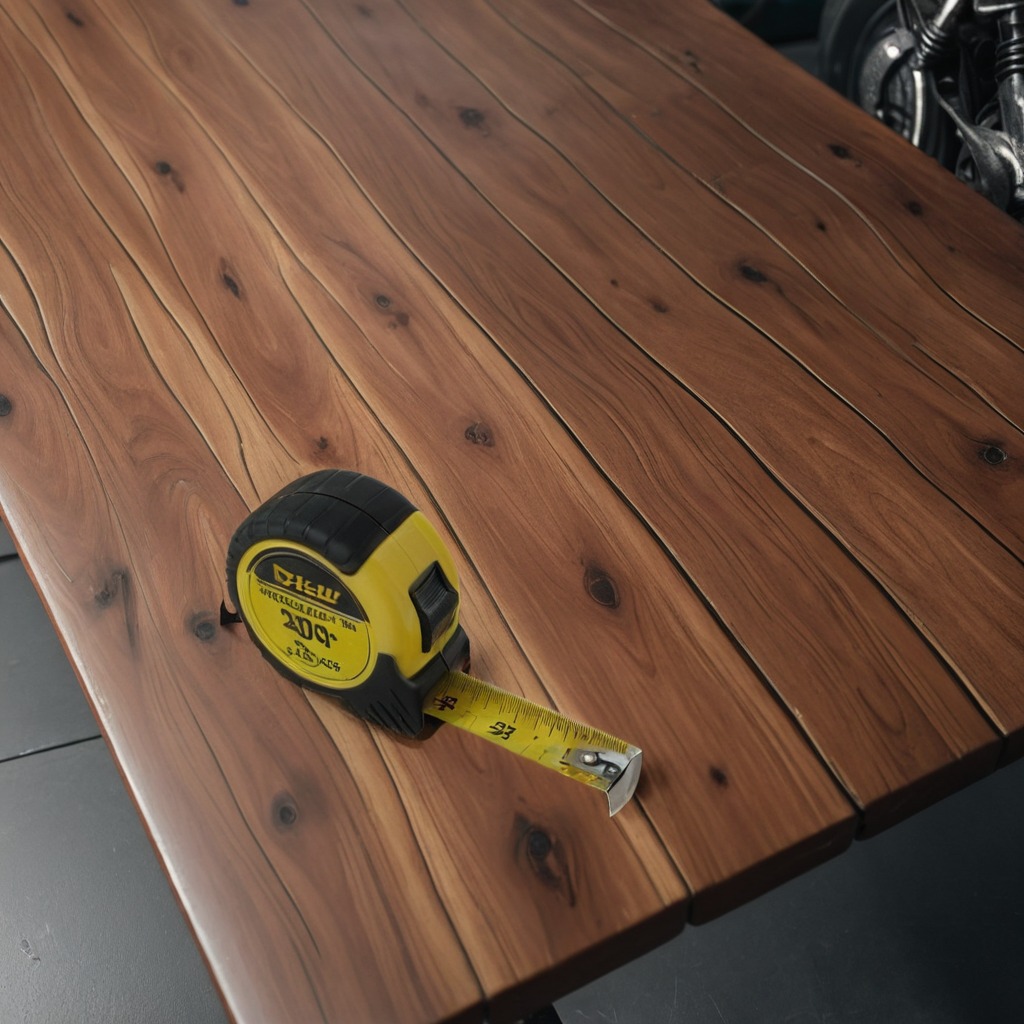
A measuring tape is lying on the table.